Field crop: maize
Growth stage: 2
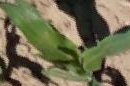
Species: maize